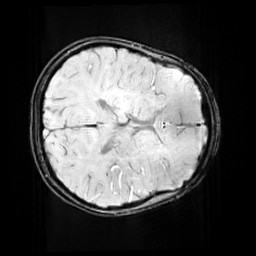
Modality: SWI
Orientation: axial
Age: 9
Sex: female
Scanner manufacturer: siemens
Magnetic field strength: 3 T
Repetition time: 0.027 s
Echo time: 0.02 s